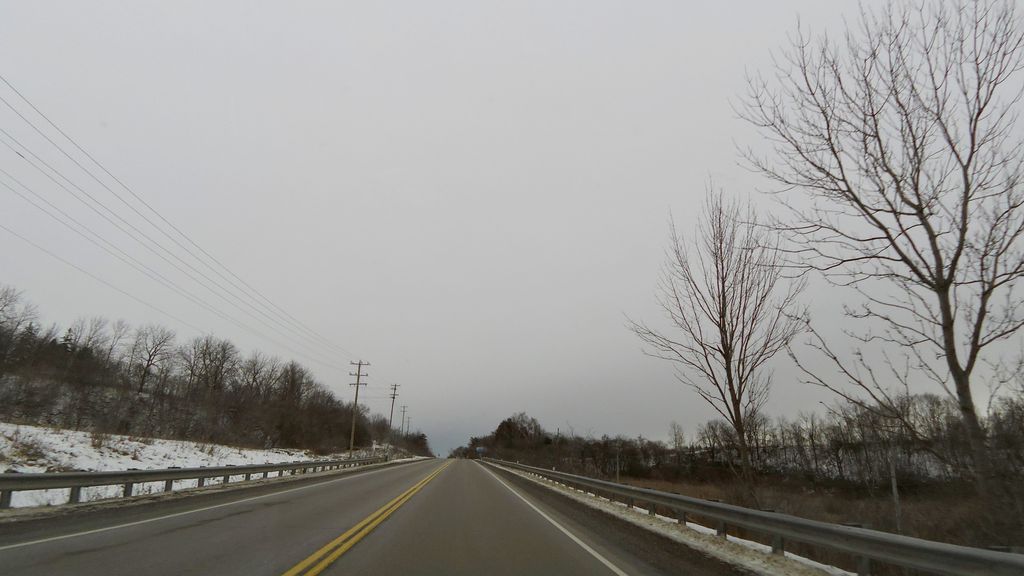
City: hamilton